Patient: sex M, age 61
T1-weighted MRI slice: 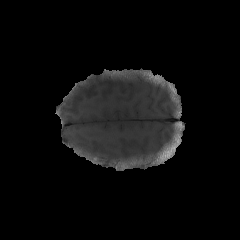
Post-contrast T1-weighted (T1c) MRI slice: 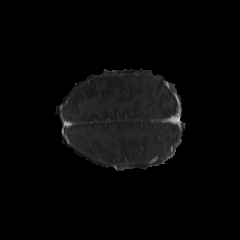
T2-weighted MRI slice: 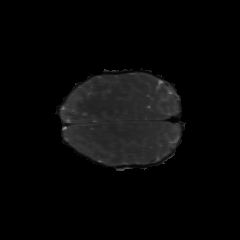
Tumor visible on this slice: no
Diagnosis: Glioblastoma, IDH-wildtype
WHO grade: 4